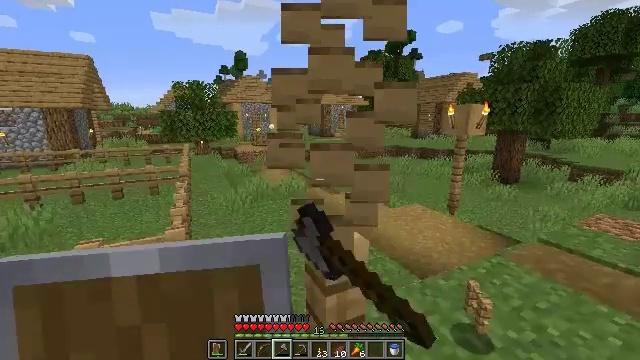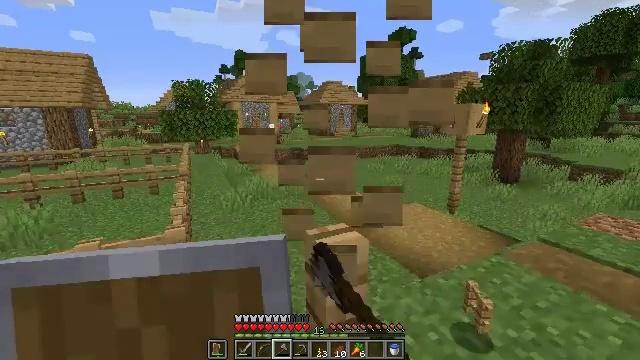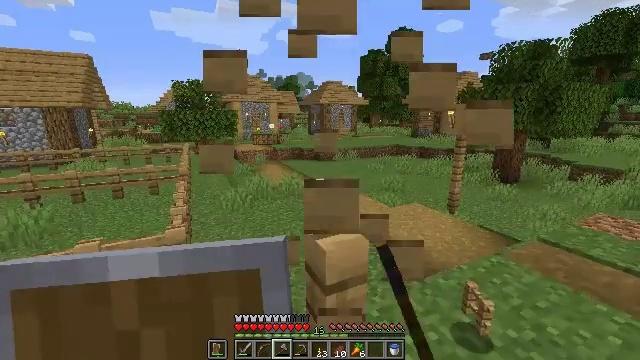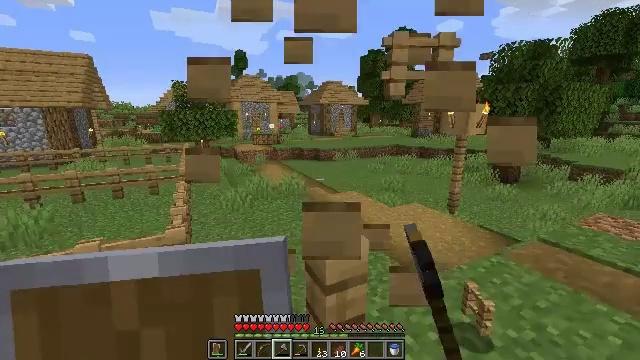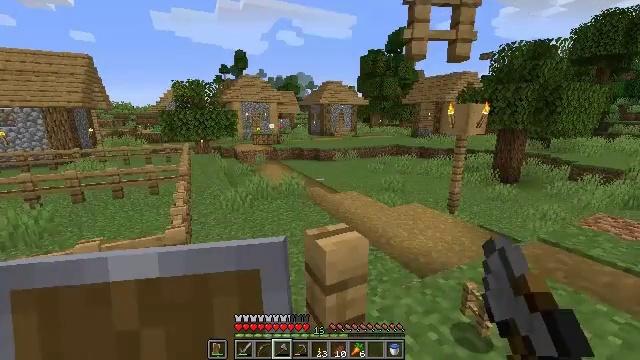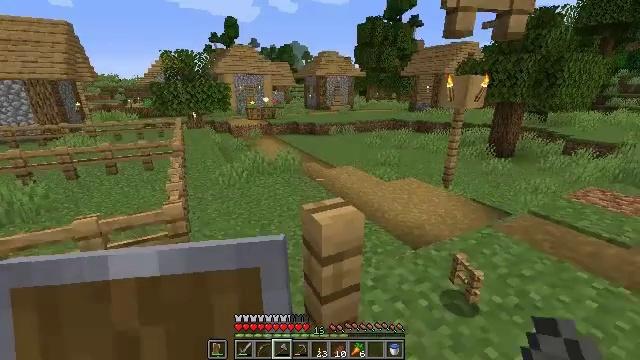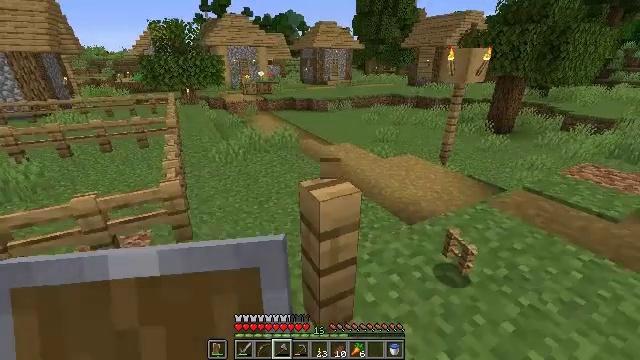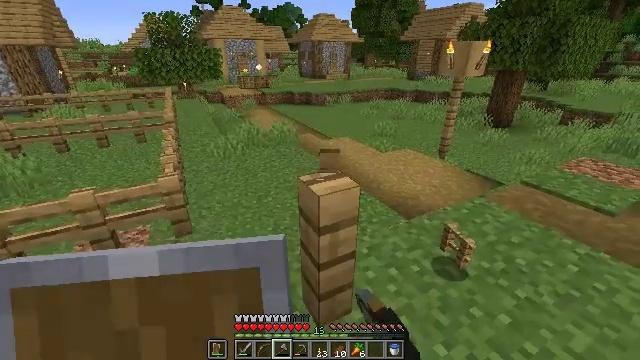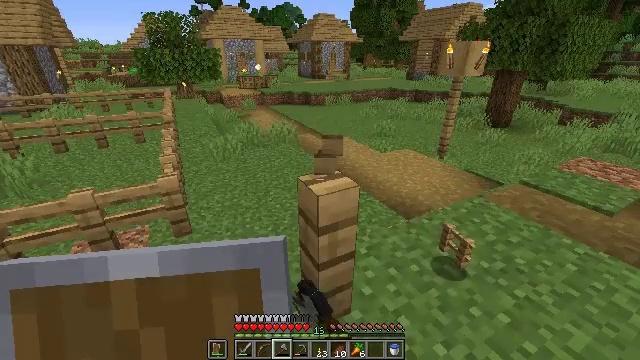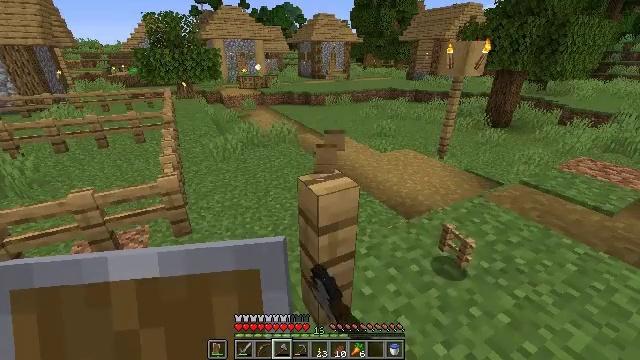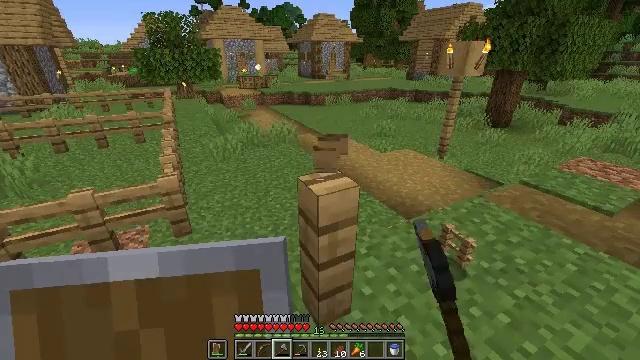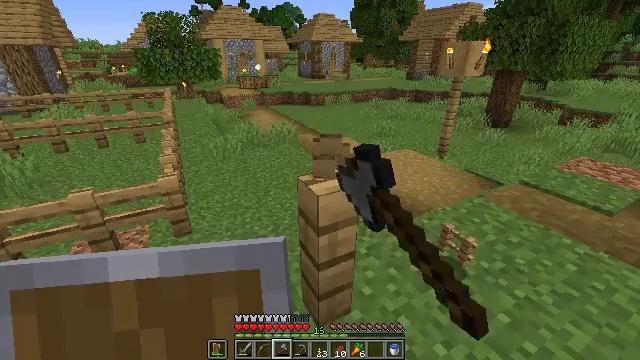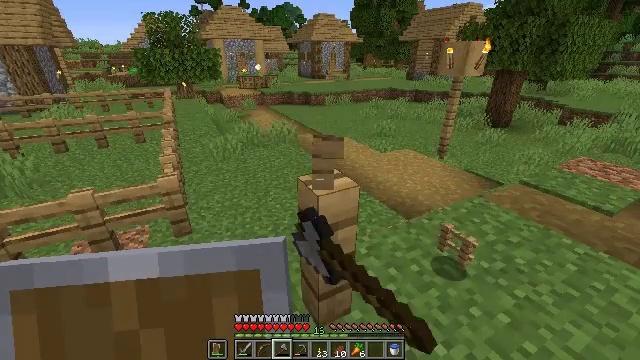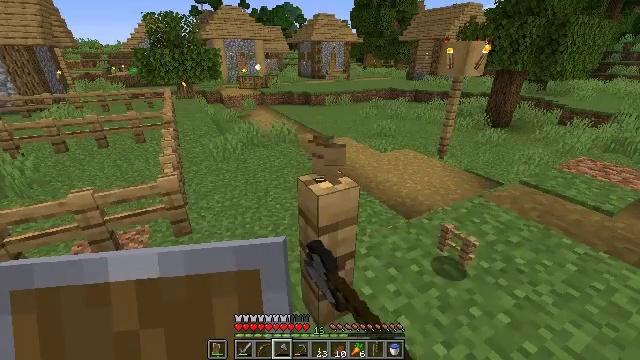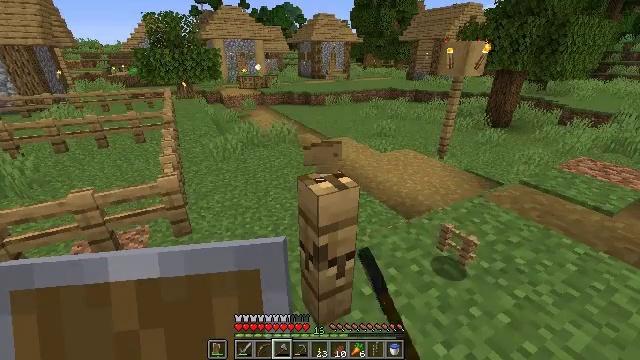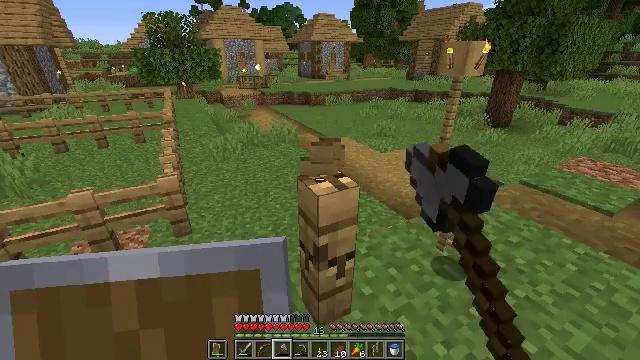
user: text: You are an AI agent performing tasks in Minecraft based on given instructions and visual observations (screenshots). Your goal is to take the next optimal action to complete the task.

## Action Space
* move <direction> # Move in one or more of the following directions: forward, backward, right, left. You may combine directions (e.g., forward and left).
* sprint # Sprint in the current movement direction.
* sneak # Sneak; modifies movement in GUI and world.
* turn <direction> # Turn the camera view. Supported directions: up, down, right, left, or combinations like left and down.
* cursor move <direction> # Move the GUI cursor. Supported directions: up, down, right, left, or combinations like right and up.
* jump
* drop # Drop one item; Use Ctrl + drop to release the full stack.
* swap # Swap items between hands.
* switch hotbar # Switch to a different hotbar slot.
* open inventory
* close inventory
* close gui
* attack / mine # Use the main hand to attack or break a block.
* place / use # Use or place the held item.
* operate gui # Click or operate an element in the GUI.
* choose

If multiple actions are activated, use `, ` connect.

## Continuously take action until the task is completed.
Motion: motion action
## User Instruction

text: Gather the oak fence pieces.
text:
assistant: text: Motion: attack / mine
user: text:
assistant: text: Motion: attack / mine
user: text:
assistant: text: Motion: attack / mine
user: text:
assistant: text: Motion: attack / mine
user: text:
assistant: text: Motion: turn down, attack / mine
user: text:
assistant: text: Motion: turn down, attack / mine
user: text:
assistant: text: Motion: turn down, attack / mine
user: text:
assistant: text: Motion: attack / mine
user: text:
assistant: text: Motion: attack / mine
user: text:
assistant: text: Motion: attack / mine
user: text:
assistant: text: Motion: attack / mine
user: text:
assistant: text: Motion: attack / mine
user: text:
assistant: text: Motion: attack / mine
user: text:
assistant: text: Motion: attack / mine
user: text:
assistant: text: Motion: attack / mine
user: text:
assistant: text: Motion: turn down, attack / mine
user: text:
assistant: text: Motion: attack / mine
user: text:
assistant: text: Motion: turn down, attack / mine
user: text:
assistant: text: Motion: turn down, attack / mine
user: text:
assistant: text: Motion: attack / mine
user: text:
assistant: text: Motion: attack / mine
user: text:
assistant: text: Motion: attack / mine
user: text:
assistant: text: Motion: attack / mine
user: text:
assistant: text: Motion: attack / mine
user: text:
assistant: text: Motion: attack / mine
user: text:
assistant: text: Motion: attack / mine
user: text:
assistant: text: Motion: attack / mine
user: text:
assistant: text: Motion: attack / mine
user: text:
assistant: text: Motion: attack / mine
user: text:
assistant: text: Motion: attack / mine